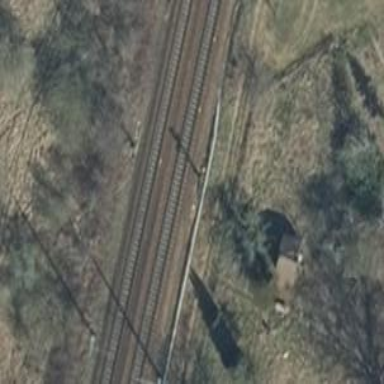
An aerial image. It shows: Railway signal.